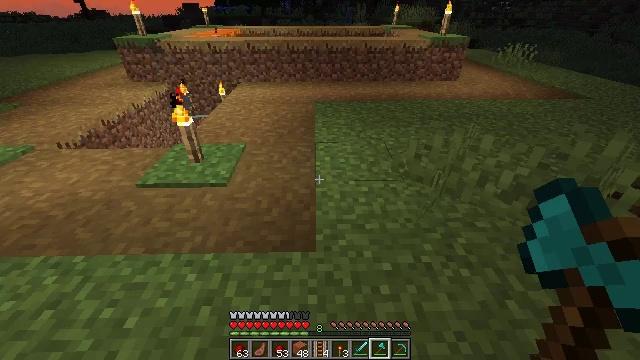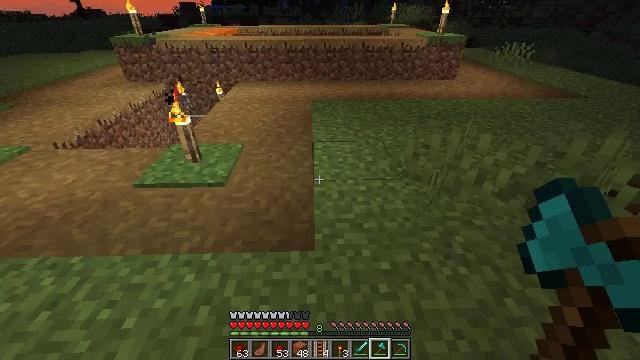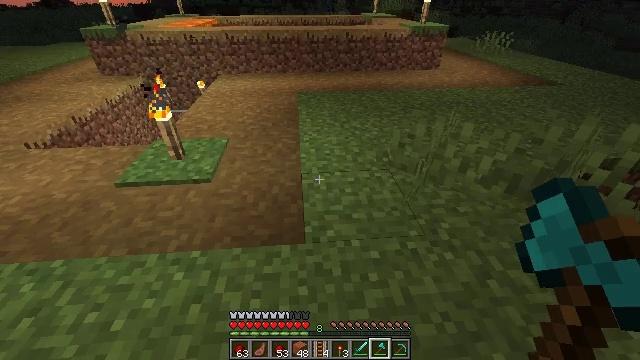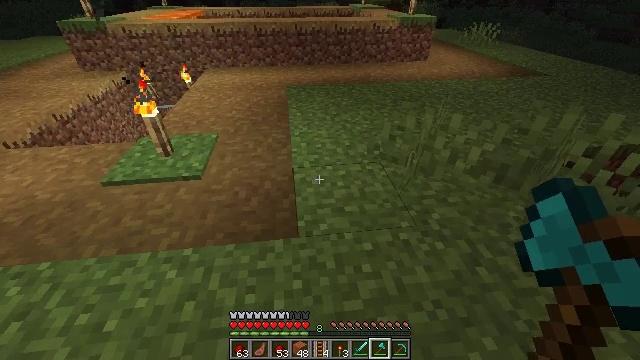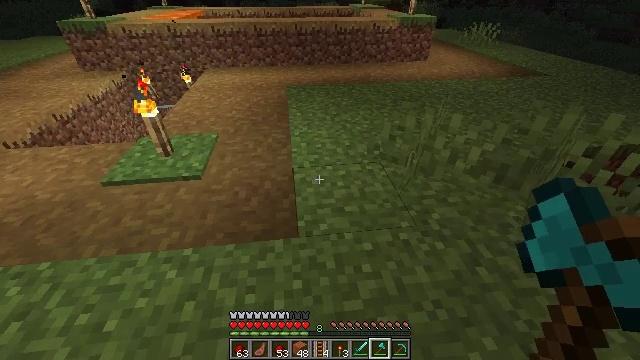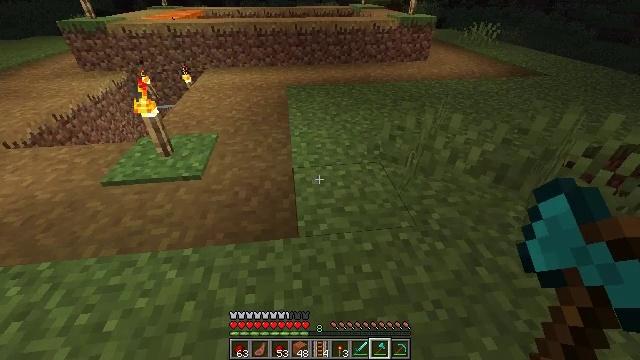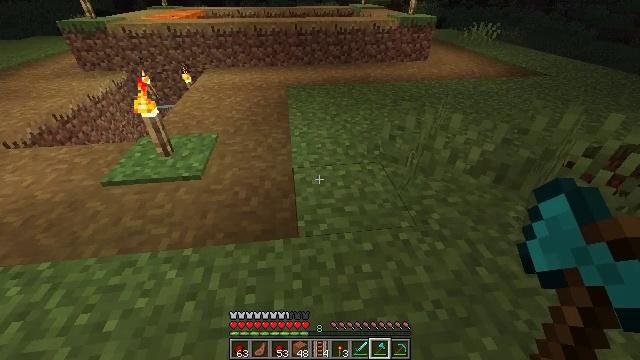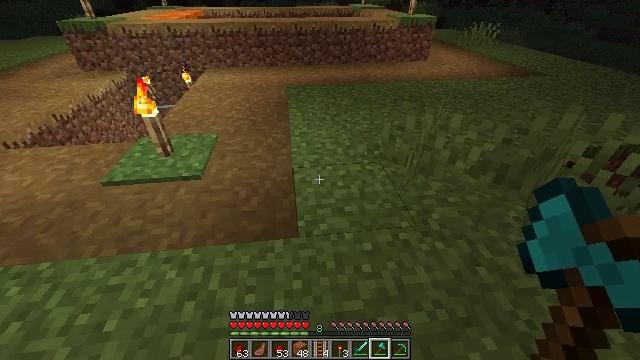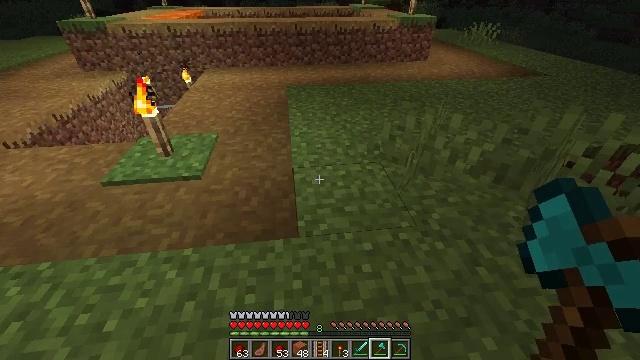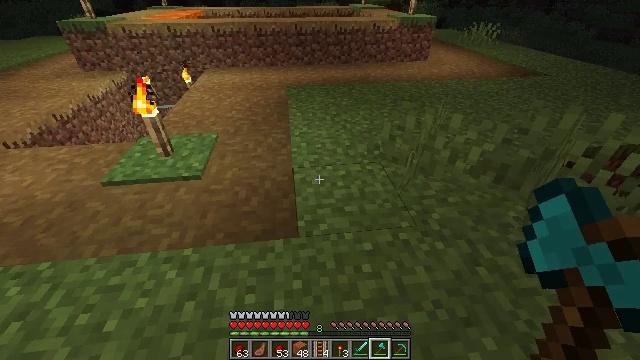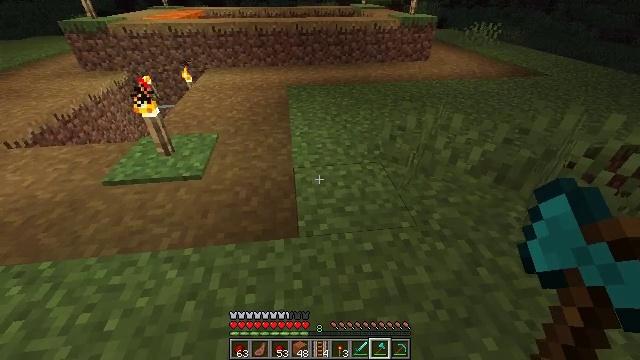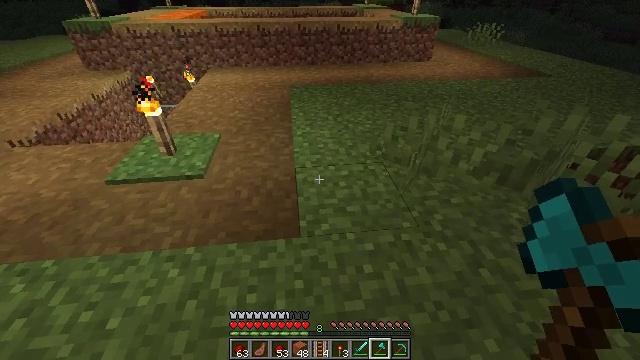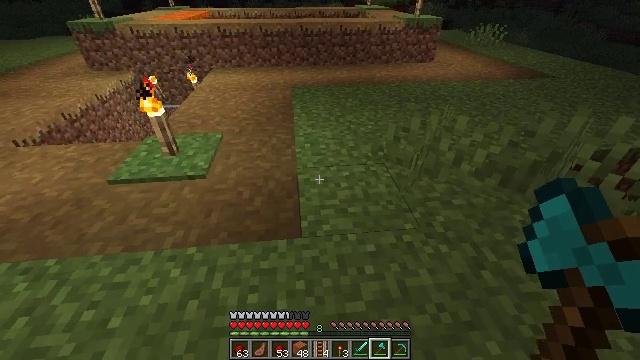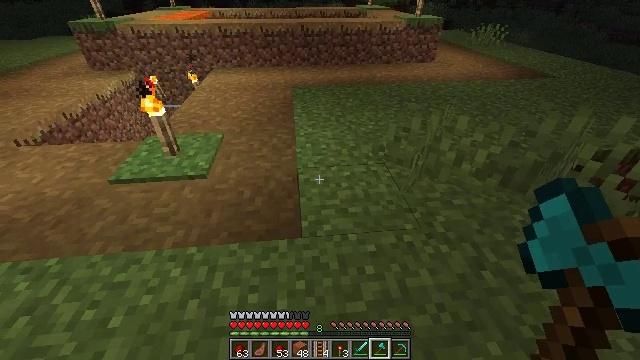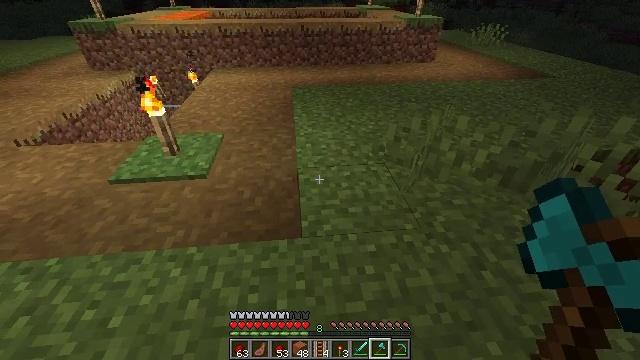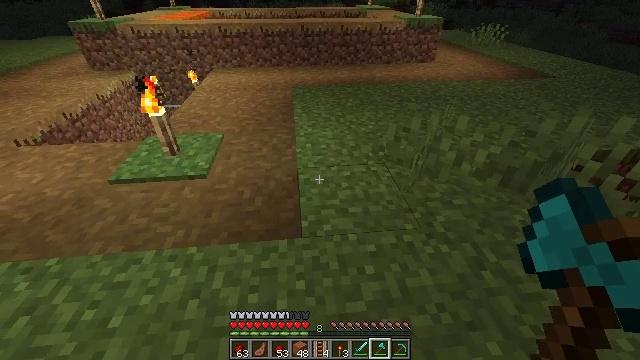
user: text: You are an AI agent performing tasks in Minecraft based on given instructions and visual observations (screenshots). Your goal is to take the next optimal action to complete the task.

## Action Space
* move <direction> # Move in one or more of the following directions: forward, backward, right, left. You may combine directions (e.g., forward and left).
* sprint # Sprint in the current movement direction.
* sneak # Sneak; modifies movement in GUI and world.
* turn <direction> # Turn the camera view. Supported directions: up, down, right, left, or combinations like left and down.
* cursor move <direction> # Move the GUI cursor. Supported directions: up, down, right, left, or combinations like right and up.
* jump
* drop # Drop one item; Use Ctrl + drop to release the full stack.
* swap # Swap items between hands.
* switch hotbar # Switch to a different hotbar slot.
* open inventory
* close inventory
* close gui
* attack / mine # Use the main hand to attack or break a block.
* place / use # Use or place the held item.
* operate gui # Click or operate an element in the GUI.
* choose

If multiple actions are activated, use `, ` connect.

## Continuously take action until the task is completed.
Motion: motion action
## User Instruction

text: Attack the villager.
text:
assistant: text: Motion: no_op
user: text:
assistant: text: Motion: turn right and down
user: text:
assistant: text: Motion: turn right and down
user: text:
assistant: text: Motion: no_op
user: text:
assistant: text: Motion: no_op
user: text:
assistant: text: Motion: no_op
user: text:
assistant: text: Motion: no_op
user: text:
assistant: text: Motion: no_op
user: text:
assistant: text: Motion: no_op
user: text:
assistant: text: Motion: no_op
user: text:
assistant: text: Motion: no_op
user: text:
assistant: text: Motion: no_op
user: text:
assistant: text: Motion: no_op
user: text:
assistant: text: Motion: no_op
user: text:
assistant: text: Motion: no_op
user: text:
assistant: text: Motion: no_op
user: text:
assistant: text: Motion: no_op
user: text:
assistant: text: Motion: no_op
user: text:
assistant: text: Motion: no_op
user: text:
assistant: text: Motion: move forward
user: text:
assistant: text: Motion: move forward
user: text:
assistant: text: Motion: move forward
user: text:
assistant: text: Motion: move forward, turn right and up
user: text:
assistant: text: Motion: move forward, turn right and up
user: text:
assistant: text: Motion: move forward, turn right and up
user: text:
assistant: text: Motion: move forward, sprint, turn right and up
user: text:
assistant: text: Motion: move forward, sprint, turn right
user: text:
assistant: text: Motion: move forward, sprint
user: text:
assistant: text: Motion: move forward
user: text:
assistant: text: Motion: move forward